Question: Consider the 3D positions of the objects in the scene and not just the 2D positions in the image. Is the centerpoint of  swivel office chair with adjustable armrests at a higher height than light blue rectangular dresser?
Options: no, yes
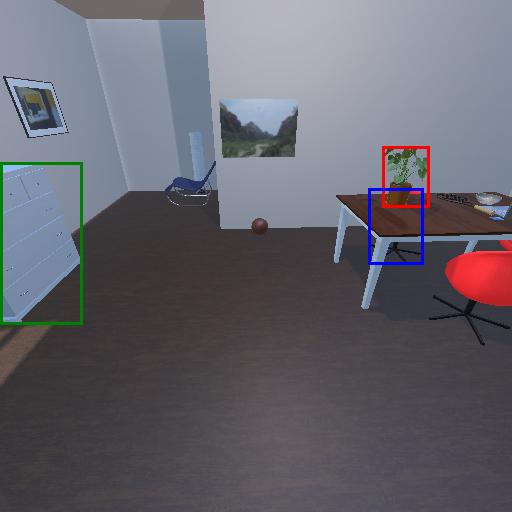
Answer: no